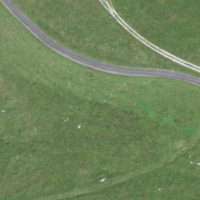
EUNIS habitat code: 24
Species observed at this site:
Campanula glomerata